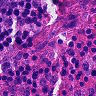
Metastatic tissue present: no